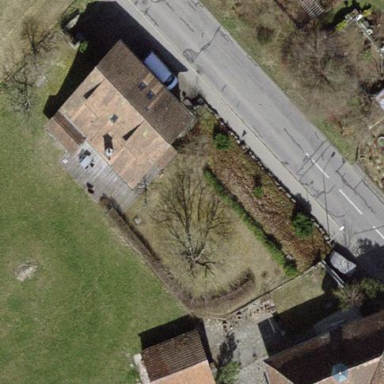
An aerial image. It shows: Detached building with gabled roof.